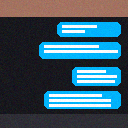
Screen state: on